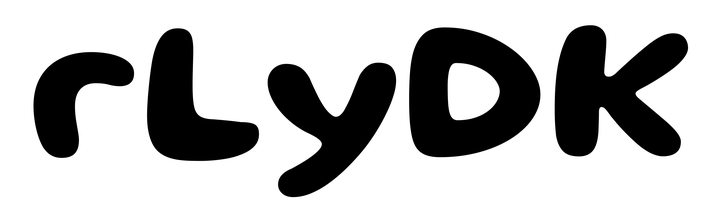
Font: Gluten_SemiBold